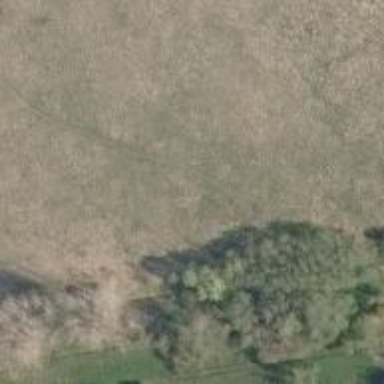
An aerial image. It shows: Path.